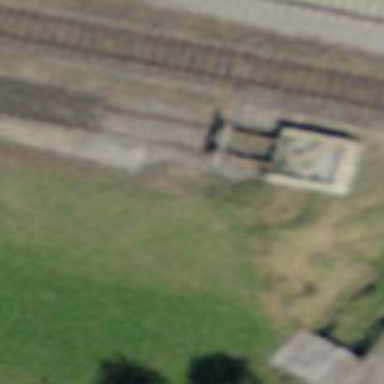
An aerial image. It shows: Railway buffer stop.